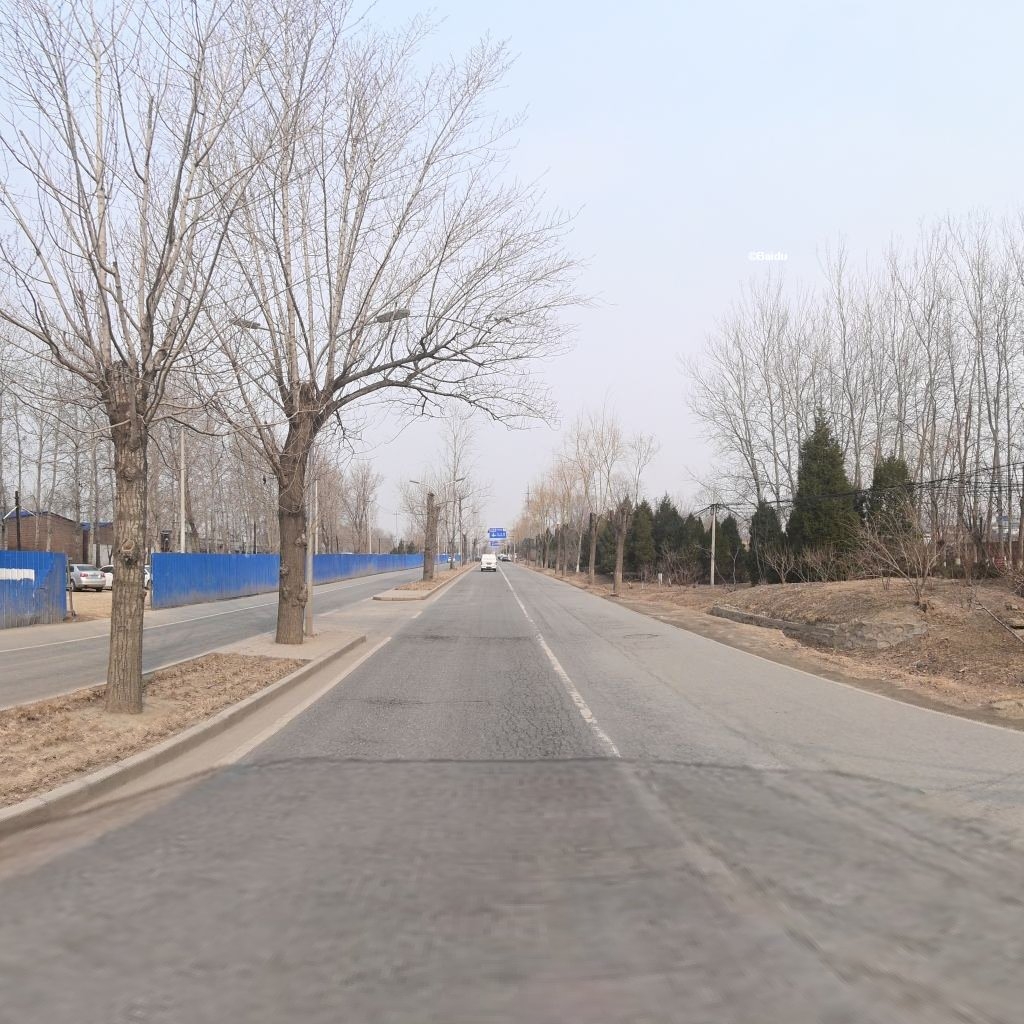
Region: Haidian
Road damage annotations: alligator crack